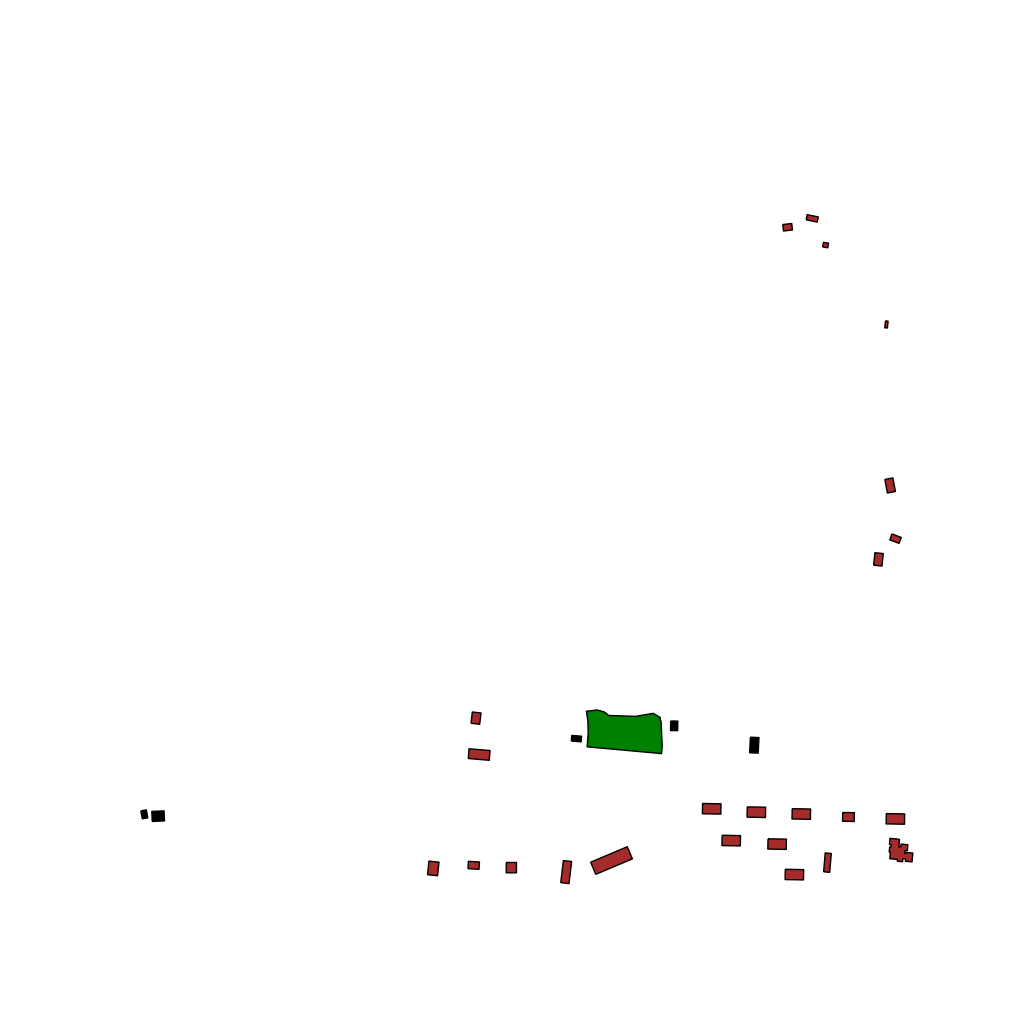
Tags: overhead vector_map, agriculture, recreation, residential, individual_rise, density_1, Building, Facility, Park, 1.0 km²